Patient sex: M
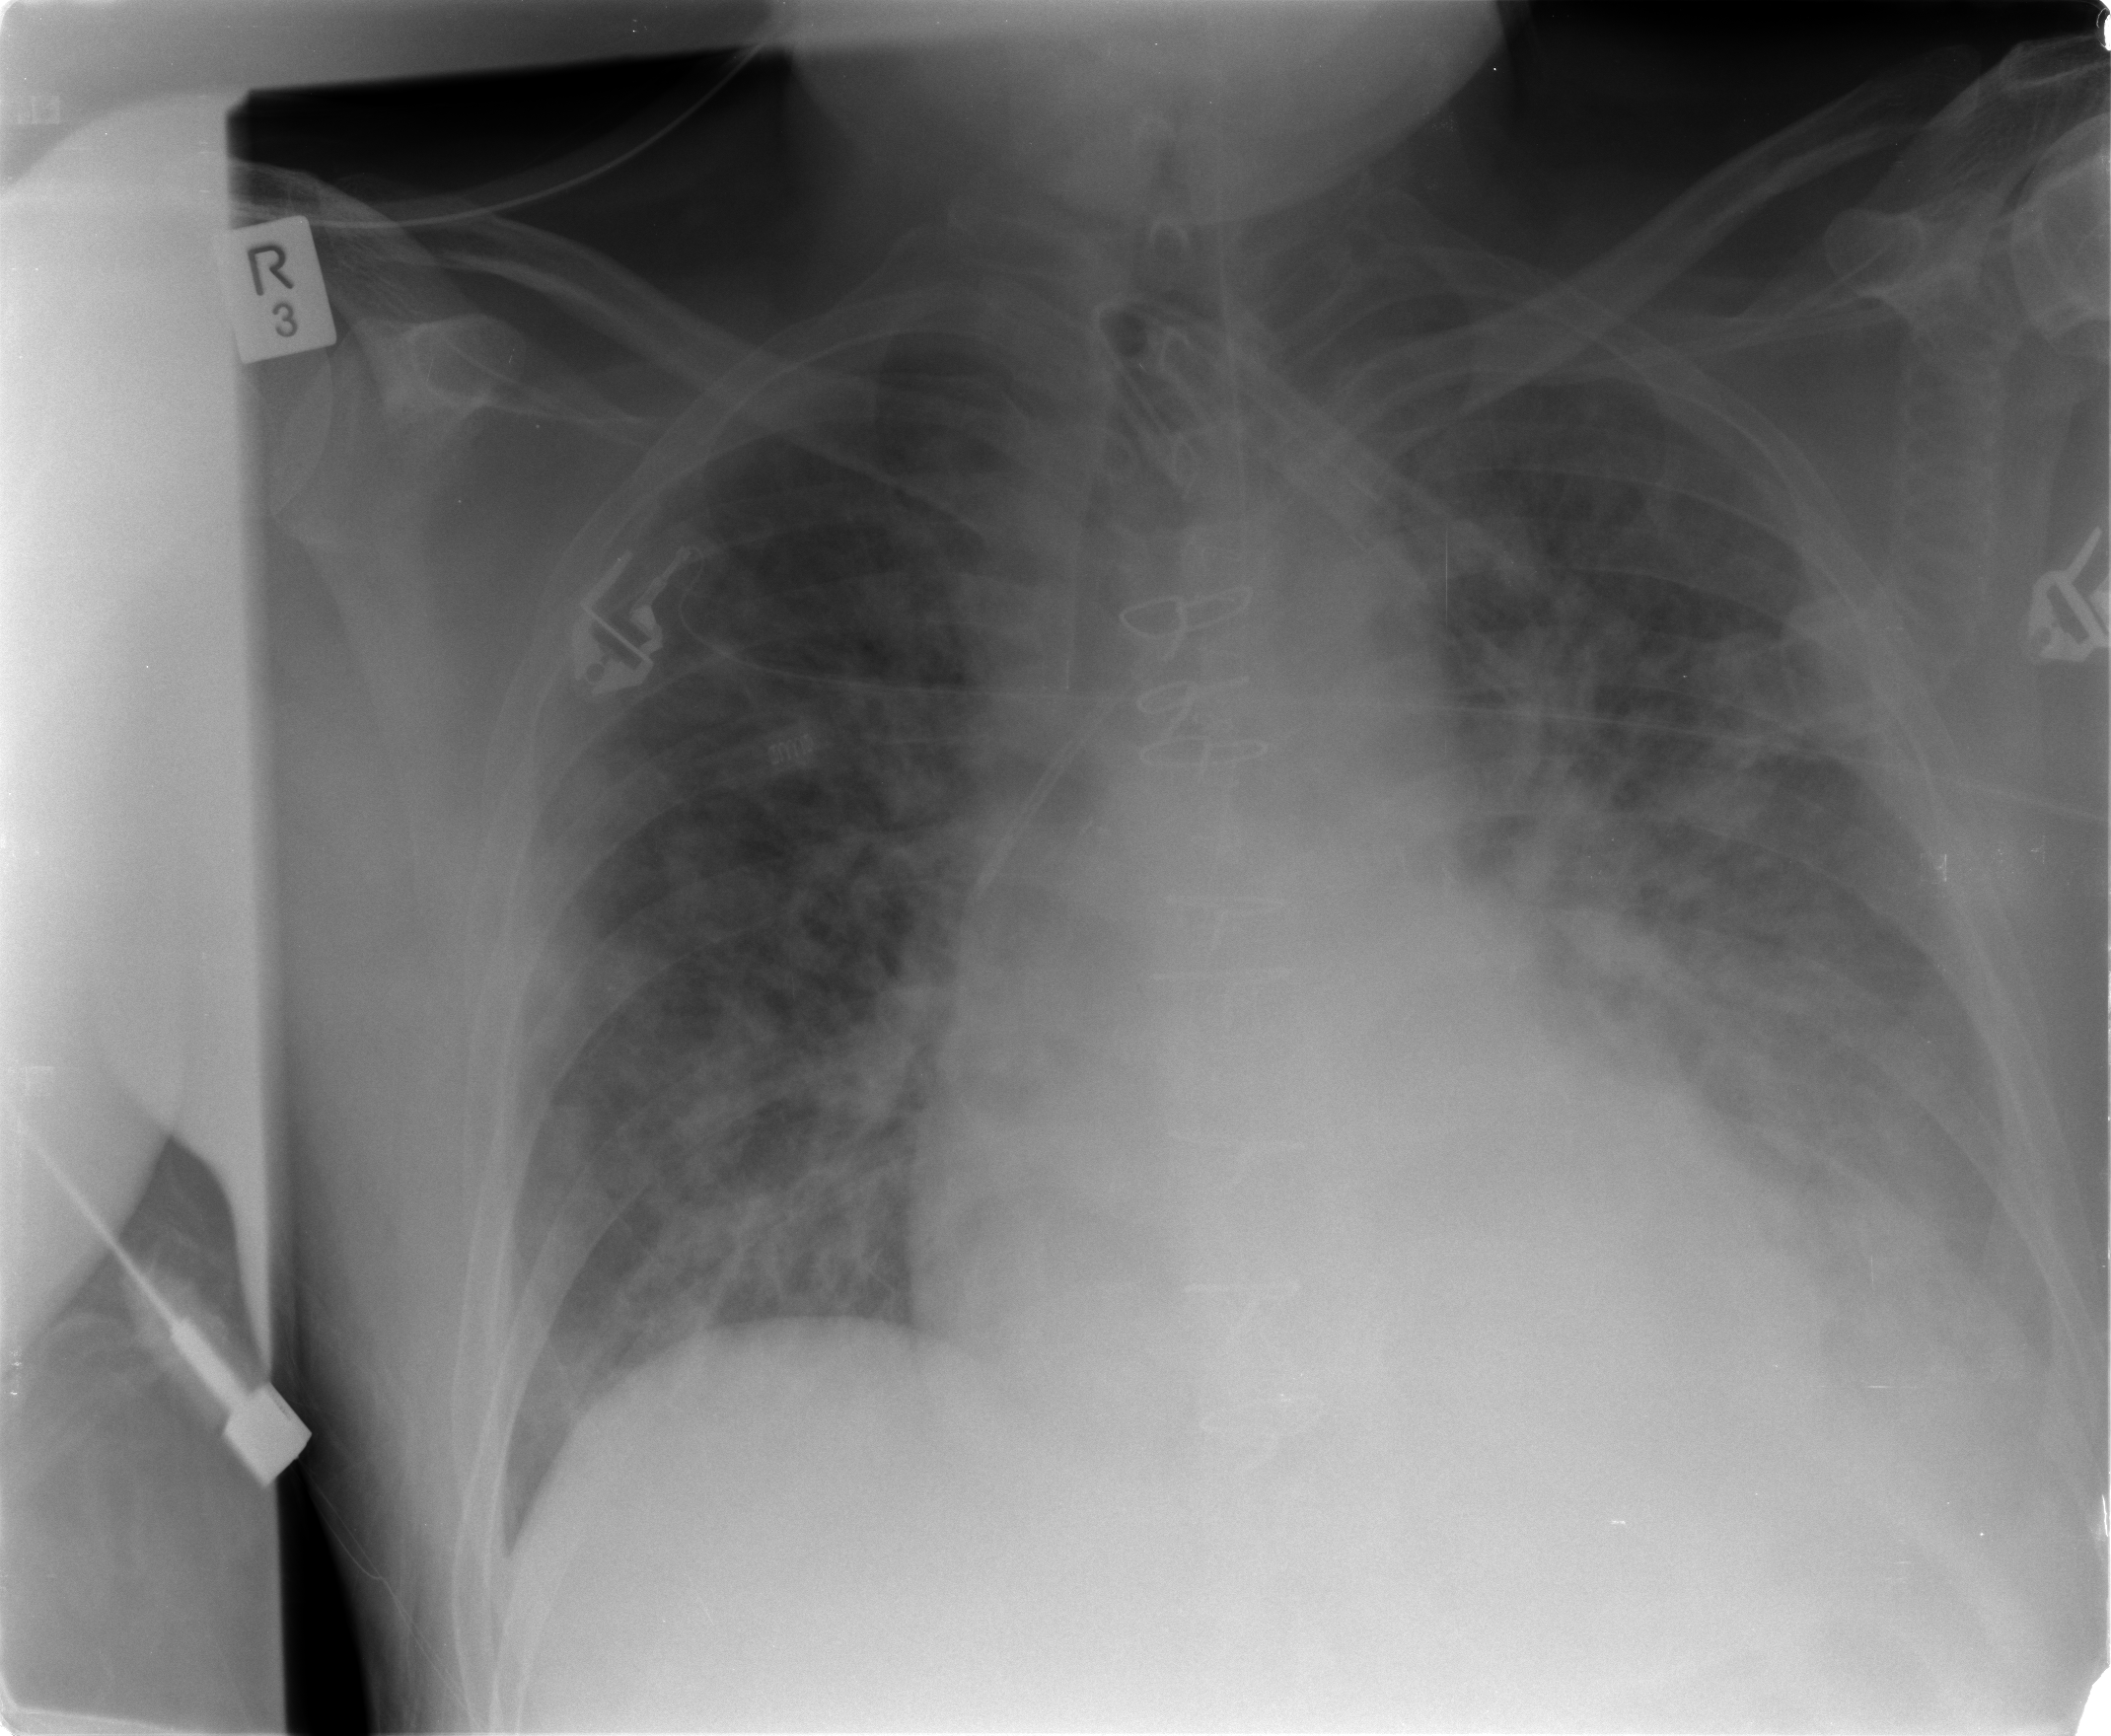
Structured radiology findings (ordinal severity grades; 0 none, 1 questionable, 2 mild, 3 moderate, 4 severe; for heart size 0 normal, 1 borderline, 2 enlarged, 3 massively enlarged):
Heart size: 2
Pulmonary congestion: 2
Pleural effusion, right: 0
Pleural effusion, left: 2
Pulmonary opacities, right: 4
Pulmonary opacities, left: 4
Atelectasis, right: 3
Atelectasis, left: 3